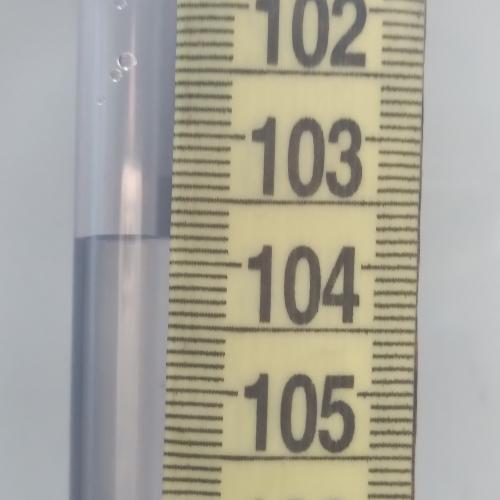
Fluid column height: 103.8 cm